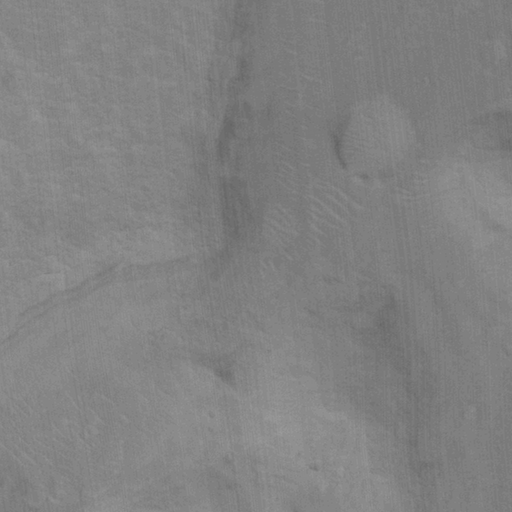
Objects detected: cone, cone, cone